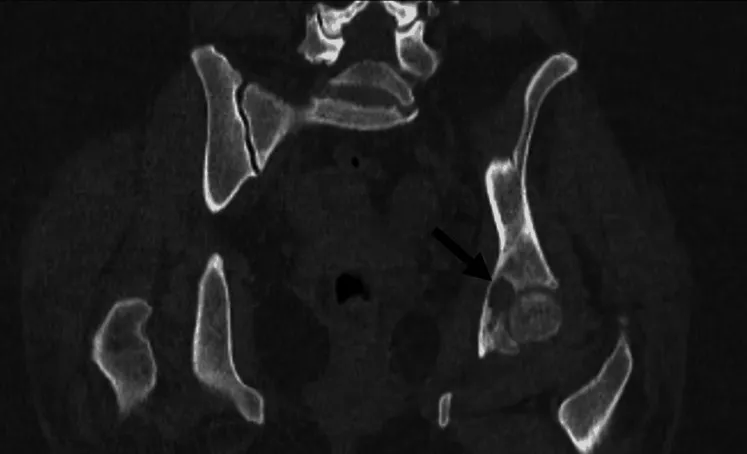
Coronal CT scan at the level of the lesion. Lucent area within the left fovea (black arrow).
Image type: radiology (ct)